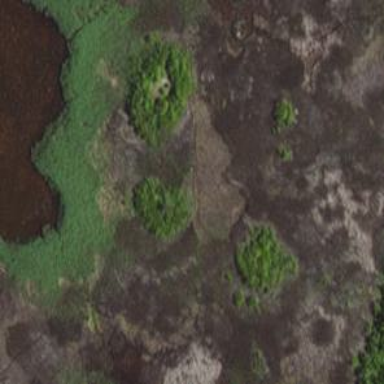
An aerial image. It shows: Area covered in scrub vegetation.